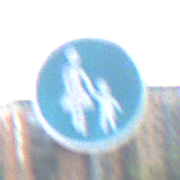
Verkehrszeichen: Gehweg
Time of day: MorningAfternoon
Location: Outdoor (Urban)
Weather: Overcast
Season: NotSpecified
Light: Natural